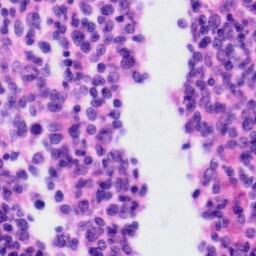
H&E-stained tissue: Tonsil